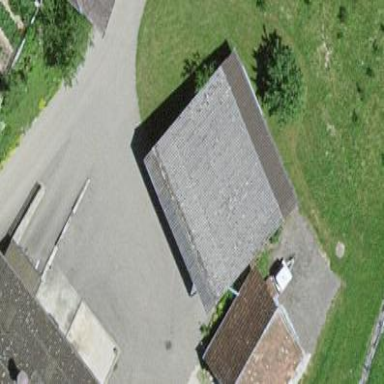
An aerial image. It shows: Shed building.